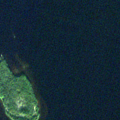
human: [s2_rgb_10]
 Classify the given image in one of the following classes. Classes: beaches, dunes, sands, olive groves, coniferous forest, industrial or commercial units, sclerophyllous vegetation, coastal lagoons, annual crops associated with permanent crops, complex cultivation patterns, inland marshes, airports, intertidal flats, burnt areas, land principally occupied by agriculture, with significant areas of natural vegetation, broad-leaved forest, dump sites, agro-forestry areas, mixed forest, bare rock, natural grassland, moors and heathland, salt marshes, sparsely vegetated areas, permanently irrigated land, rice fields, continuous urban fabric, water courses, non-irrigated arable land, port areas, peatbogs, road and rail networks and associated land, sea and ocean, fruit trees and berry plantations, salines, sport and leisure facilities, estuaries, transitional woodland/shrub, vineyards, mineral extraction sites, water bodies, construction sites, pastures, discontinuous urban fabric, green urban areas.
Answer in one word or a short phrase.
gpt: mixed forest, water bodies